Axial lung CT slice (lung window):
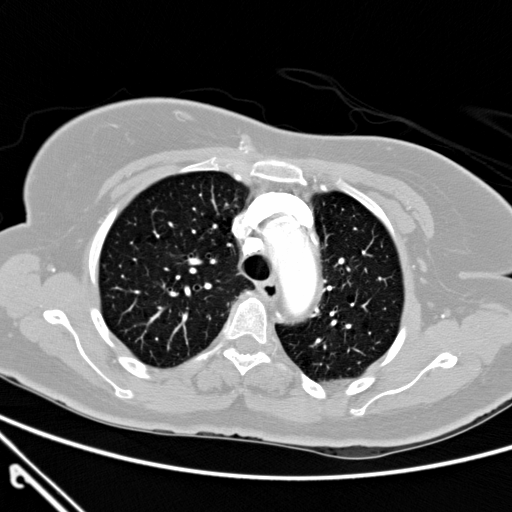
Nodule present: no